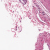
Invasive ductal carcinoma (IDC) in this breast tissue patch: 0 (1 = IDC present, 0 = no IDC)